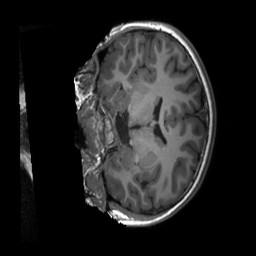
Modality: T1w
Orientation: coronal
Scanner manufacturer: siemens
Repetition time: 2.3 s
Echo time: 0.00229 s